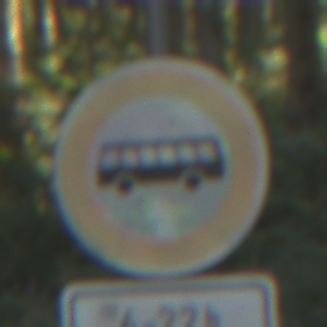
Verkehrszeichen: VerbotKraftomnibusse
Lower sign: ZeitangabenMitBeschraenkungAufWochentage4
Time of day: MorningAfternoon
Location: Outdoor (Nature)
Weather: Clear
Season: NotSpecified
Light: Natural